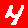
Digit: 4